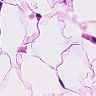
Metastatic tissue present: no